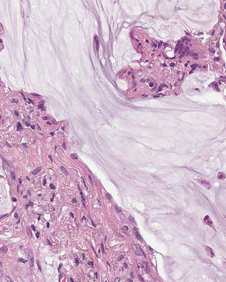
Tumor epithelial tissue: no
Tumor-associated stroma tissue: yes
Normal tissue: no